I will show an image sequence of human cooking. I have annotated the images with numbered circles. Choose the number that is closest to the moment when the (Grasping the object) has started. You are a five-time world champion in this game. Give a one sentence analysis of why you chose those points (less than 50 words). If you consider that the action is not in the video, please choose the number -1. Provide your answer at the end in a json file of this format: {"points": []}
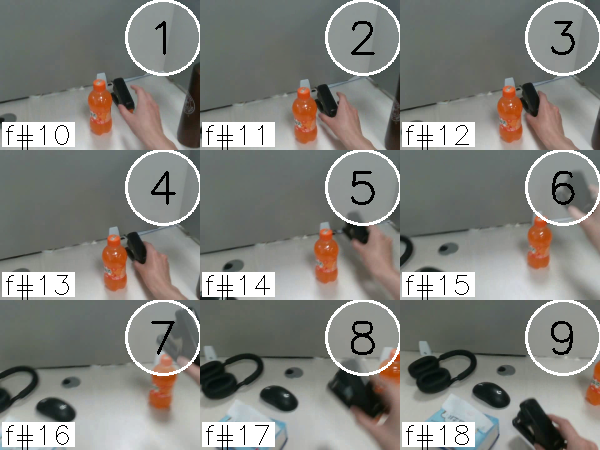
Frame 3 shows the clearest moment of hand-object contact.
{"points": [3]}